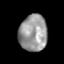
Tissue: prostate
Cell type: Epithelial cells
Senescence score: 0.2425
Nuclear area (px): 1002
Mean DAPI intensity: 153.923